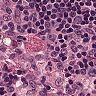
Metastatic tissue present: no